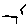
Label: hexagon